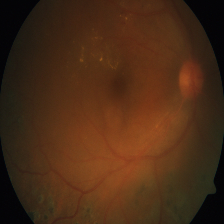
Diabetic retinopathy grade: Severe